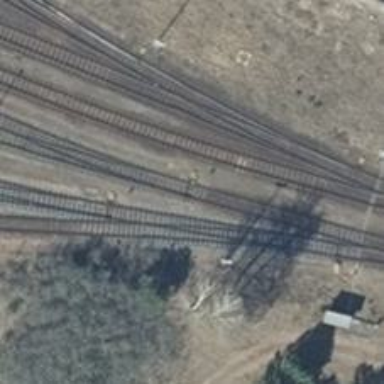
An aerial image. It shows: Railway switch.